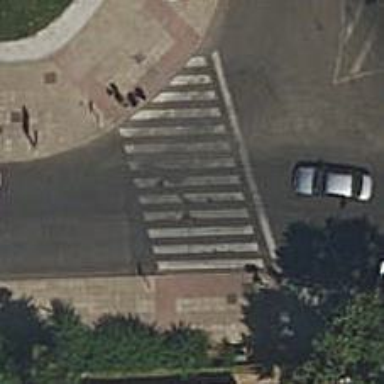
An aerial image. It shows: Road with traffic signals for signaling.